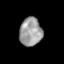
Tissue: prostate
Cell type: T cells
Senescence score: 0.2973
Nuclear area (px): 621
Mean DAPI intensity: 156.494